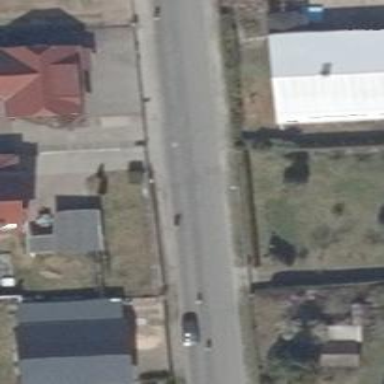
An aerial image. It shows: Residential road with asphalt surface.